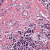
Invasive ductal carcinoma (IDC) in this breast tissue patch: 1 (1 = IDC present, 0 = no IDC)